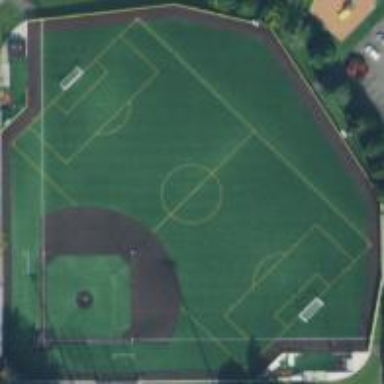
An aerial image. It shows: Baseball pitch for leisure land.